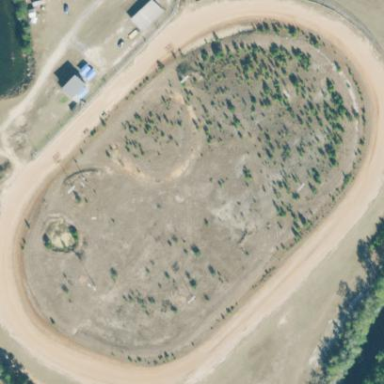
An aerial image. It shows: Motor sport raceway.